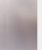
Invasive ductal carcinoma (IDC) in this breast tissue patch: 0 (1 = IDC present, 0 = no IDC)